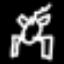
Label: frog